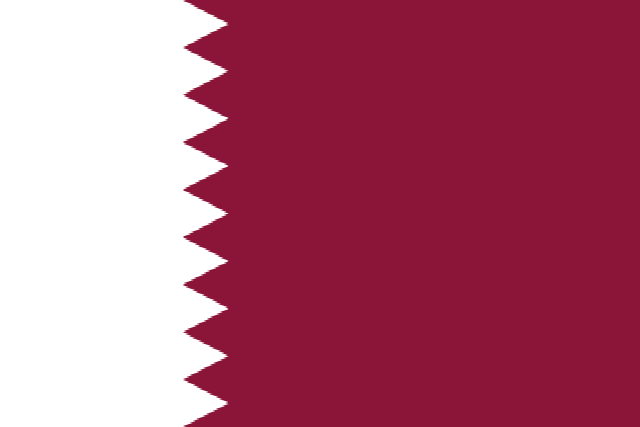
Country: Qatar
Country code: qa